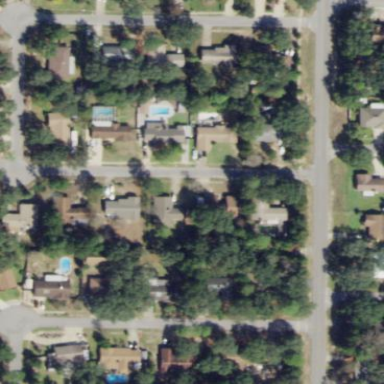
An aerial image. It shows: Single-family residential area.